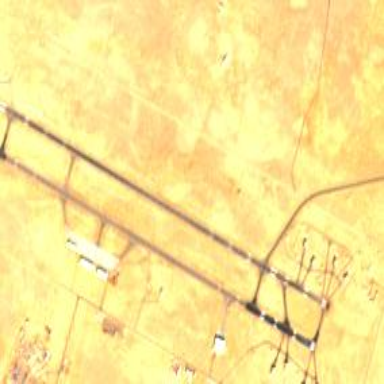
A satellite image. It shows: Runway at airport.